Field crop: maize
Growth stage: 2
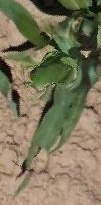
Species: maize